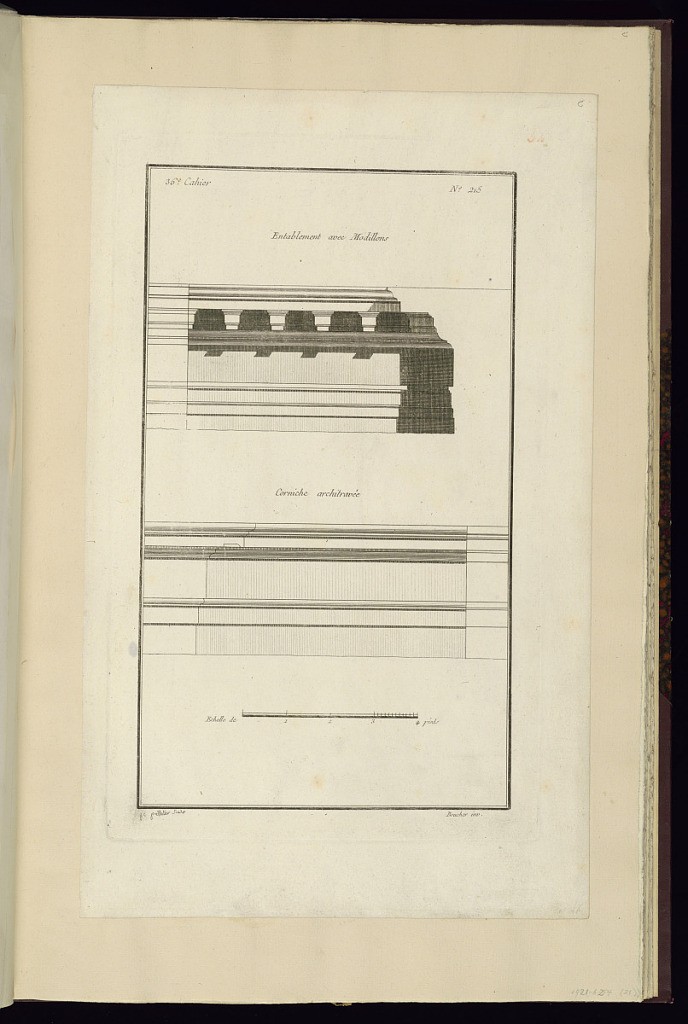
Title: Entablement avec Modillons [et] Cornice architravée
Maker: Juste-François Boucher, French, 1736 – 1782
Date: ca. 1775
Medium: Engraving on off white laid paper
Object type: Print
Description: Designs for an entablature with brackets and an architraved cornice. The plate is signed.